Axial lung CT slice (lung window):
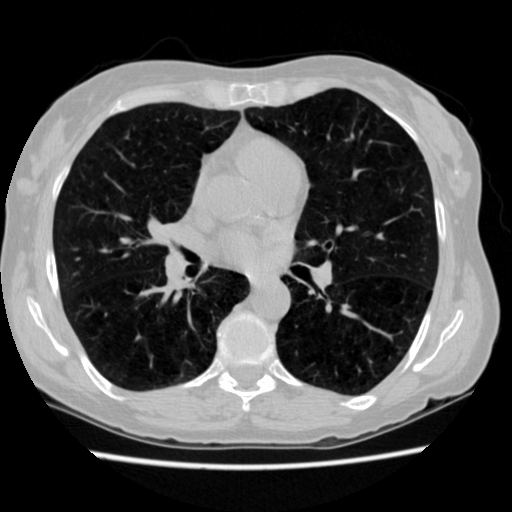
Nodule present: no